Question: I have a form created which an unbound datagridview that has three columns. "Position", "ID", "Name". The data is being added at runtime into a database upon the forms completion. (I don't want to add unnecessary rows to the database in the event a person clicks Cancel.)
What I need to do is on the deletion of a row in the datagridview, search through the rows "Position" for a "HJ" value. If it's not found, change the "Position" value of the first row to be "HJ".
Here's a photo of what I mean:

I've already taken care of the "Add Judge" button. The "Make Head Judge" button I guess will be on another question.
EDIT: Code removed, not needed since I found a function to search through a datagridview for me.
I found information about 'FirstDisplayedScrollingRowIndex' but I can't seem to get it to work for some reason. Any assistance is greatly appreciated.
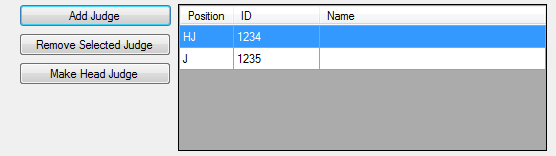
Answer: I would add a hidden column "rank" which could be used to sort the grid. Enumerate each of your ranks: HeadJudge = 0, AsstHeadJudge = 1, Judge = 2. If you will only have one head judge, then sorting by rank will always place the HeadJudge in the first row.